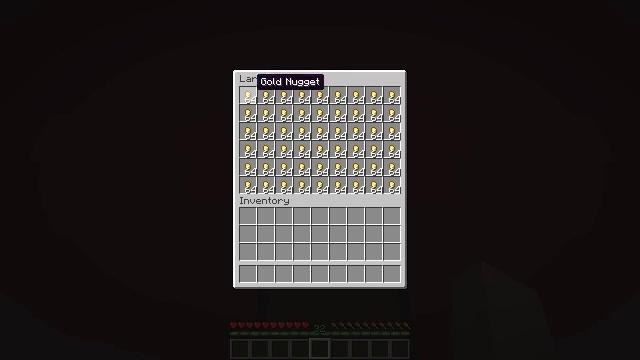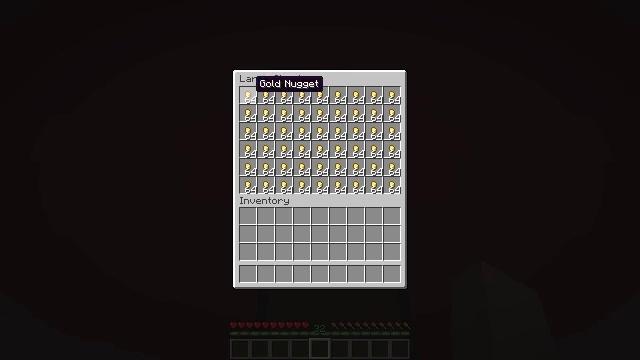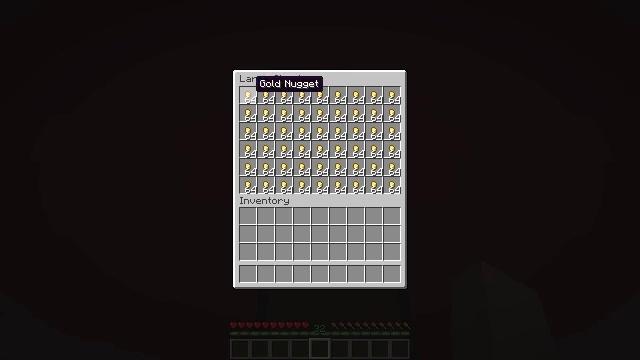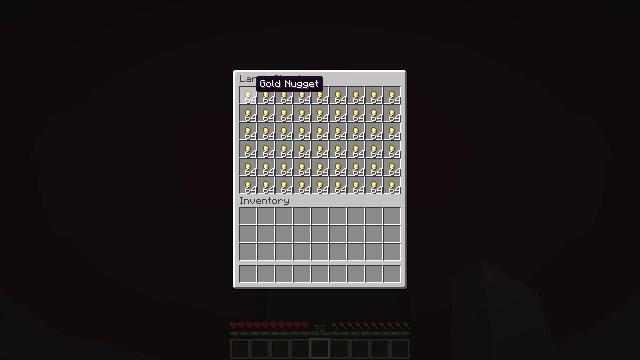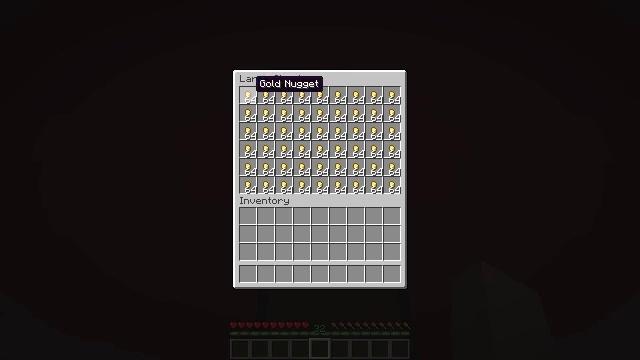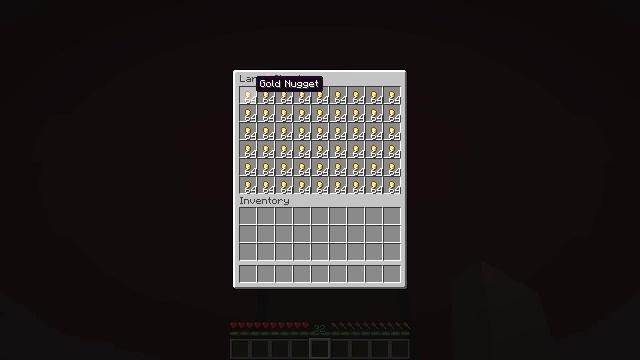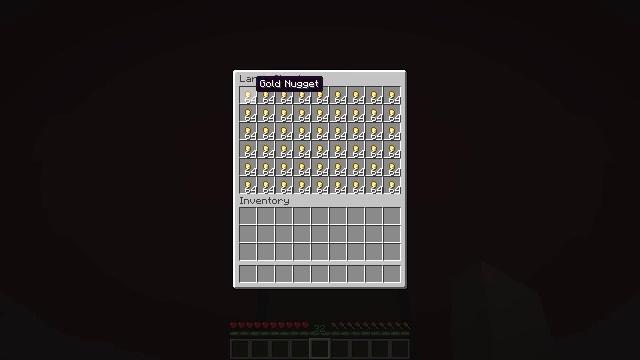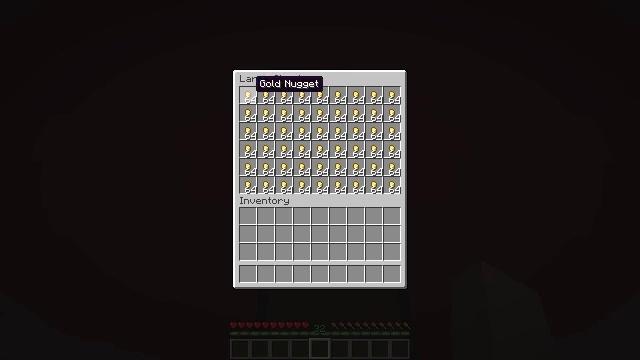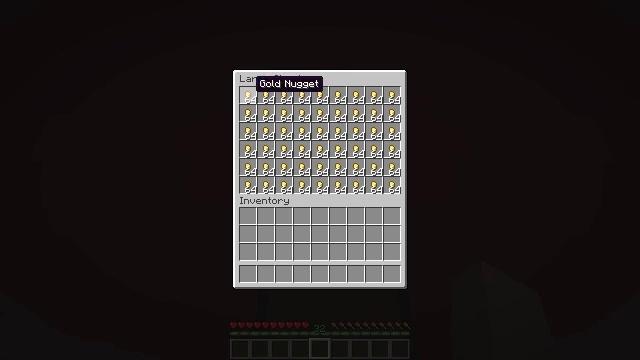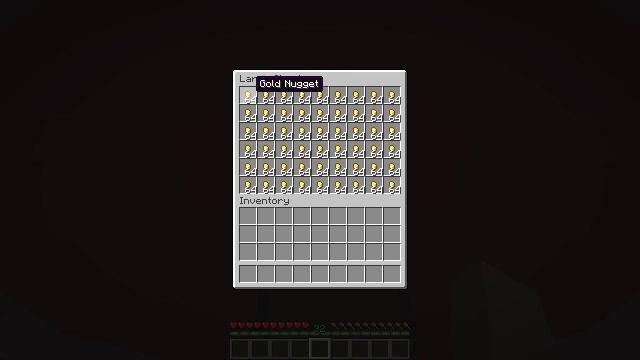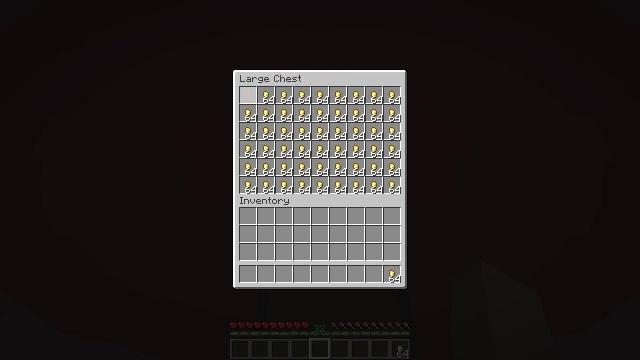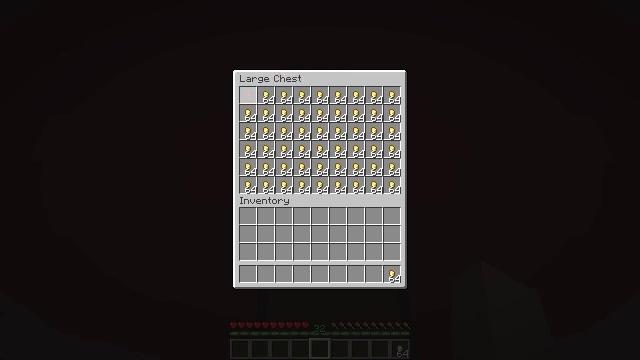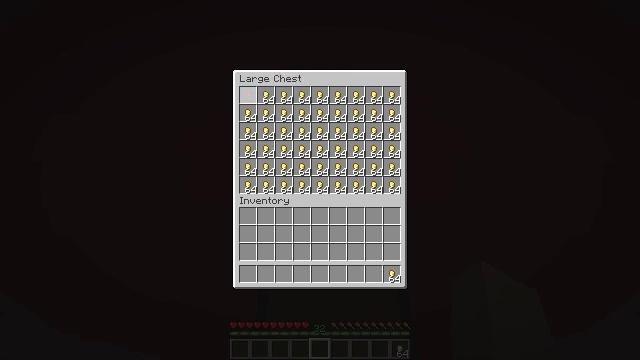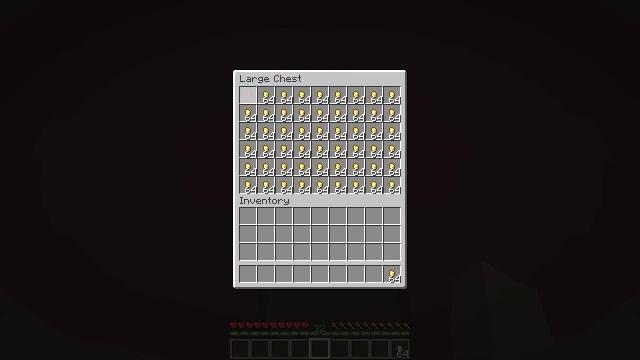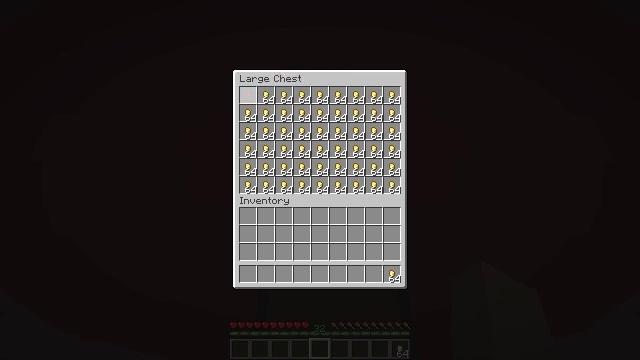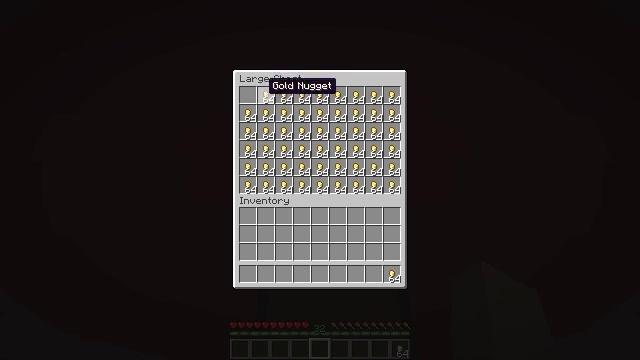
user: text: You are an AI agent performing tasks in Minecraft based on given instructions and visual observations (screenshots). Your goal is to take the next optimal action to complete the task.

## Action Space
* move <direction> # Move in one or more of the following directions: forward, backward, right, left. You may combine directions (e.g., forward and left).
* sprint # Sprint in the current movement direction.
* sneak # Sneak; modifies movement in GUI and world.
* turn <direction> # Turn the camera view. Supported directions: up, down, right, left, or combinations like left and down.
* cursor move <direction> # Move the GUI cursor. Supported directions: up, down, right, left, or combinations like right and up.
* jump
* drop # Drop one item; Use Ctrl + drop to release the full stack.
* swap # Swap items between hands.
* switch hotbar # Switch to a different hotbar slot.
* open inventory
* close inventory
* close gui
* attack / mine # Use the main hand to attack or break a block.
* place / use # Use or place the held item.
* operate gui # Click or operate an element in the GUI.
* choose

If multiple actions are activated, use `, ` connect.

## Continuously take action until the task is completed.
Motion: motion action
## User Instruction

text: Craft a gold ingot.
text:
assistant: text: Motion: sneak
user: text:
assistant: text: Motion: sneak
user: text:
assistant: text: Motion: sneak
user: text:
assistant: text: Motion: sneak
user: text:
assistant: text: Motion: sneak
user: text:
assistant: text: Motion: sneak
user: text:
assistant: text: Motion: sneak
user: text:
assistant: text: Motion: sneak
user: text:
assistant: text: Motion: sneak
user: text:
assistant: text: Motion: sneak, choose
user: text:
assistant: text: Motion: sneak, choose
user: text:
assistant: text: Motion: sneak, choose
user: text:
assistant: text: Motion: sneak
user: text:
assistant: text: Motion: sneak
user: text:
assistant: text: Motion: sneak, cursor move right
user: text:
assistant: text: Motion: sneak
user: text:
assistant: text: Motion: sneak, choose
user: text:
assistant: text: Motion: sneak, choose
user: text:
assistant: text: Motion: sneak, choose
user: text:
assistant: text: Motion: sneak
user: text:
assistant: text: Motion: sneak
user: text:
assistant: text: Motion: sneak, cursor move right
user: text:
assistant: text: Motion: sneak
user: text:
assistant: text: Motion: sneak, choose
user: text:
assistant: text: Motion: sneak, choose
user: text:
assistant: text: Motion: sneak, choose
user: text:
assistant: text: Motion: sneak
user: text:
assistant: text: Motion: sneak
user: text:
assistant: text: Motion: sneak
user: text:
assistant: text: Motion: sneak, choose